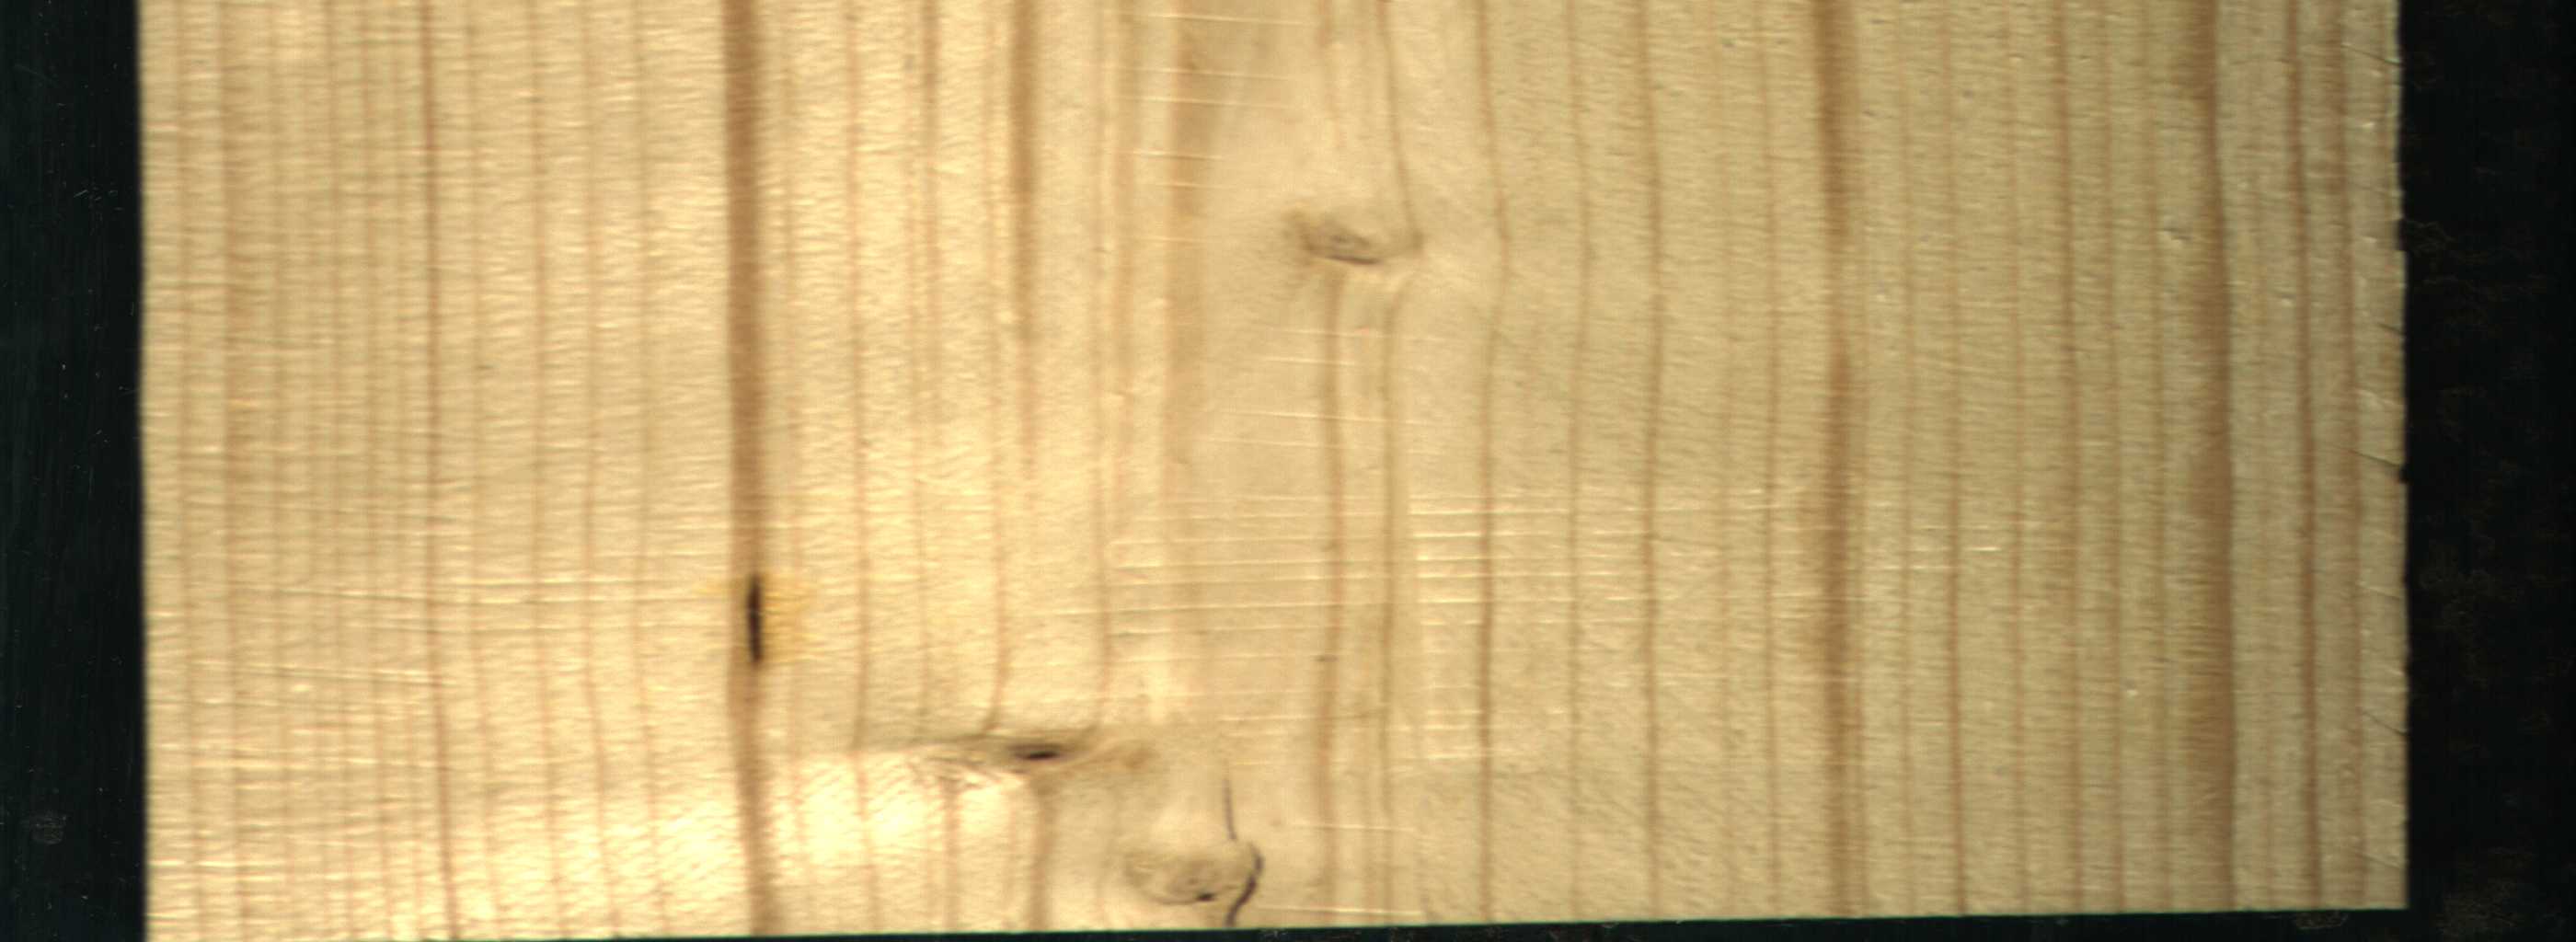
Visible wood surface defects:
resin
Quartzity
Crack
Live_Knot
Live_Knot